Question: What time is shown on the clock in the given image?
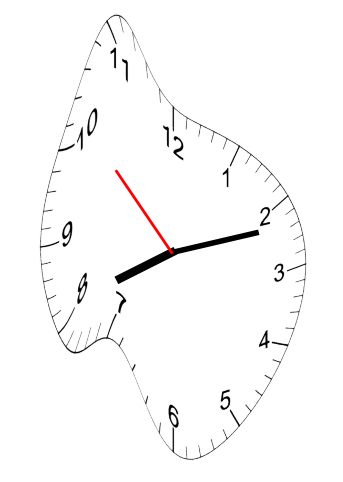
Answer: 08:11:52